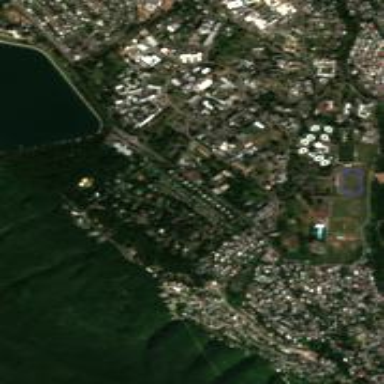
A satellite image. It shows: University located in residential area.